Interaction volume radius: 5 \u00c5
Interaction volume height: 30 \u00c5
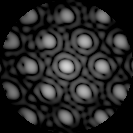
Disorder parameter: 0.1103